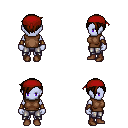
a pixel art fantasy rpg character, female body template, dark elf, purple skin, brown sleeveless shirt, metal pants, brown pixie cut hairstyle, red bandana, cloth bracers, brown shoes, four views (front, back, left, right), 2x2 character sprite sheet, small pixel art, hard edges, no anti-aliasing